Question: I have tabs within a dynamic page. The tabs works great when pressed but I would like to add a swipe function to it so that users can also swipe to next tab.
Here is my attempt of trying to make the swipe function work
'''
function goToMatchDetailPage(matchHome, matchAway){
first_part_id = matchHome.substring(0,2);
sec_part_id = matchAway.substring(0,2);
var id = first_part_id.concat(sec_part_id);
//create the html template
var matchPage = $("<div data-role='page' data-url=dummyUrl><div data-role='header'><h1>"
+ matchHome + "</h1></div><div data-role='content'><div data-role='tabs'>"
+ "<div data-role='navbar'>"
+ "<ul>"
+ "<li><a href='#fragment-1'>" + matchHome + "</a></li>"
+ "<li><a href='#fragment-2'>" + matchAway + "</a></li>"
+ "</ul>"
+ "</div>"
+ "<div id='fragment-1'>"
+ "<p>This is the content of the tab 'One', with the id fragment-1.</p>"
+ "</div>"
+ "<div id='fragment-2'>"
+ "<p>This is the content of the tab 'Two', with the id fragment-2.</p>"
+ "</div></div></div>");
//append the new page to the page contanier
matchPage.appendTo($.mobile.pageContainer);
//go to the newly created page
$.mobile.changePage(matchPage);
'''
'''
$(function(){
// Bind the swipeleftHandler callback function to the swipe event on div.box
$( "div" ).on( "swipeleft", swipeleftHandler );
// Callback function references the event target and adds the 'swipeleft' class to it
function swipeleftHandler( event ){
//go to the newly created page
$.mobile.changePage('#fragment-2');
}
});
}
'''

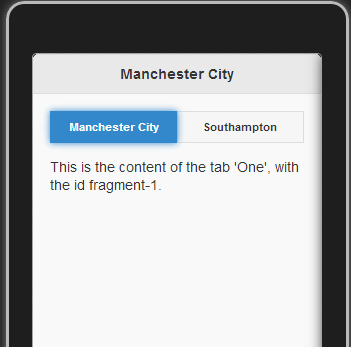
Answer: Try using event delegation:
Because fragment-1 does not exist at the time you are creating the handler, you assign the handler to the document and delegate it to any child elements called fragment-1 that exist now or will exist in the future.
To make it more generic, you can assign classes to the div and delegate to the class instead of an id...
>
You can't use changepage to go between tabs, instead use the tabs widget active property(<URL>:
'''
$(document).on("pagecreate", "#page1", function () {
$("#btngo").on("click", function(){
goToMatchDetailPage('Liverpool', 'Southhampton');
});
$(document).on("swipeleft", "#fragment-1", function(){
$(this).parents("div [data-role=tabs]").tabs( "option", "active", 1 );
} );
$(document).on("swiperight", "#fragment-2", function(){
$(this).parents("div [data-role=tabs]").tabs( "option", "active", 0 );
} );
});
'''
> Here is a <URL>
The swipe code is assigned to the document and then delegated to the dynamic div. When you swipe on a tab div, we find its parent that is the tab widget container and then set its active tab option to change tabs.